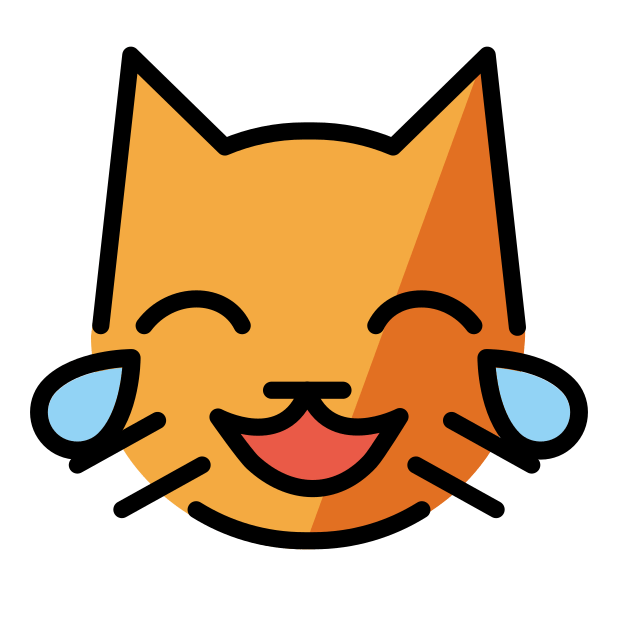
cat with tears of joy